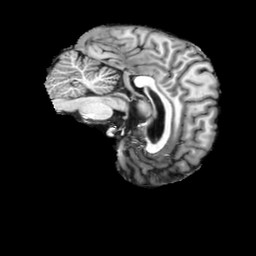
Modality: T1w
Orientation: sagittal
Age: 44
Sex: male
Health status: ill